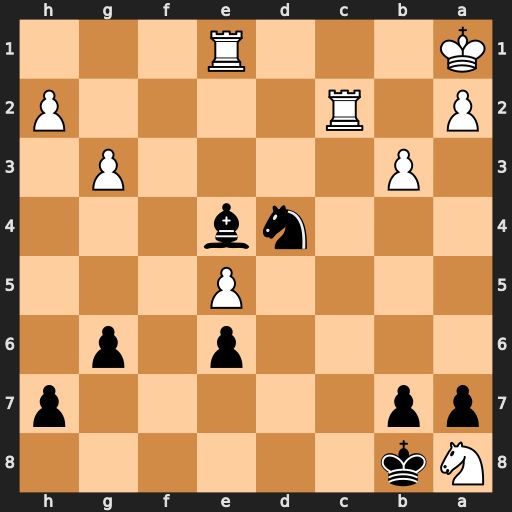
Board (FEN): Nk6/pp5p/4p1p1/4P3/3nb3/1P4P1/P1R4P/K3R3
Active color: b
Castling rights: -
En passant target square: -
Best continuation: Nxc2+ Kb2 Nxe1